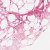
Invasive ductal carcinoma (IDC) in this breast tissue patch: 0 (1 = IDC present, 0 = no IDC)